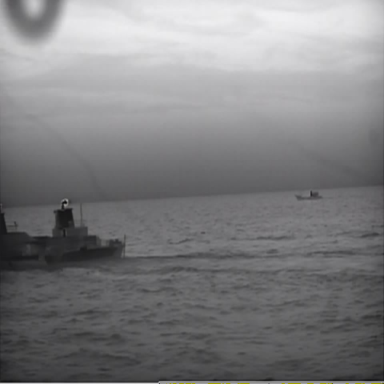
There is a bulk_carrier in the infrared image.